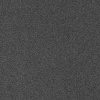
Atmospheric dust classification: dusty